Question: This issue was caused by Aliases. See my answer below.
I am attempting to implement a multi-site environment in Sitecore 6.5 that looks something like the following:

As you can see, there is a main site under the "Corporate" folder, and several sub-sites under the "Microsites" folder. The issue I am experiencing is that I need the sub-sites to exist within the same domain. For example:
- - -
So far, here is how I have it configured in my sites collection:
'''
<sites>
...
<site name="subsite" hostName="mysite.com" virtualFolder="/subsite" physicalFolder="/subsite" rootPath="/sitecore/content/microsites/subsite" startItem="/home" ...
<site name="subsite2" hostName="mysite.com" virtualFolder="/subsite2" physicalFolder="/subsite2" rootPath="/sitecore/content/microsites/subsite2" startItem="/home" ...
<site name="website" hostName="mysite.com" virtualFolder="/" physicalFolder="/" rootPath="/sitecore/content/corporate/" startItem="/home" ...
...
</sites>
'''
For the most part, Sitecore is able to successfully deliver me to the sub-sites based on the virtualFolder path alone. However, the issue I am experiencing is that if I have an item with the same name in my subsite as I do in the main corporate site, Sitecore will always attempt to load the Item from the main corporate site.
For instance, say I have an item called that exists as a child of the main site as well as in one of my sub-sites. By navigating to , the URL will remain the same, however, Sitecore will serve up the About page from the main site. If the item is called in the subsite's tree, everything works great.
Any ideas on how to work around this issue?
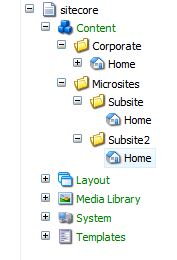
Answer: OK, mystery solved... whew.
As it turns out, my site configuration was correct, however, I had set up for most of the first-level items such as that were pointing to the main site. Removing them solved the problem. Thanks so much for your time if you were perusing this question.